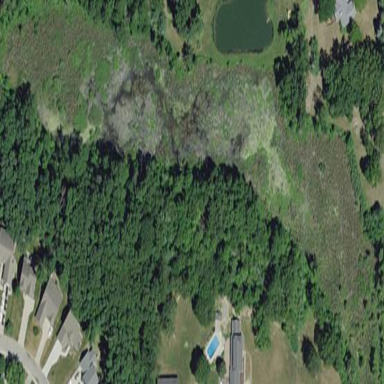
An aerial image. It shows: Marshy wetland area.